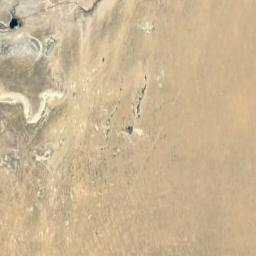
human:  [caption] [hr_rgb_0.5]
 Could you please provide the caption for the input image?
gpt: The white desert is next to the bare land .

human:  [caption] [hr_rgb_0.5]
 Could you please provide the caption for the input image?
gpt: This is a light yellow desert beside the brown bare ground .

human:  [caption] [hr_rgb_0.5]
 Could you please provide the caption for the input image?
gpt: There are parallel lines in this desert .

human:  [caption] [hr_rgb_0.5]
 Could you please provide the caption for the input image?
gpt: The desert has yellow sand and flat terrain and a lake is also in the desert .

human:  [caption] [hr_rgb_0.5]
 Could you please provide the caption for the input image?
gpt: A desert covered by sand and some white bare land .